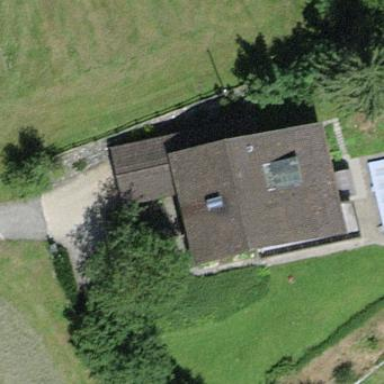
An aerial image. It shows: Detached building.